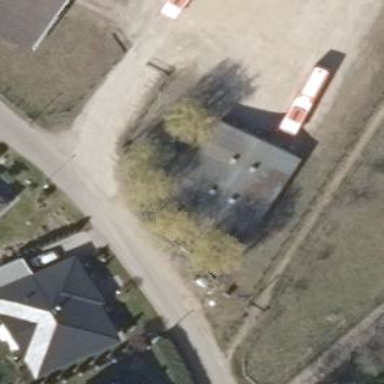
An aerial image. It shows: Shed building.